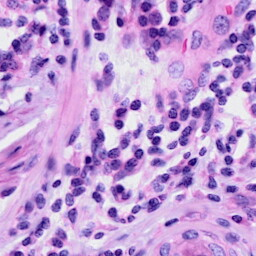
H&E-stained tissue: Cervix